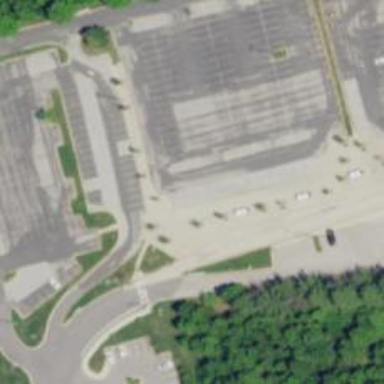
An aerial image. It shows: Parking space is available.